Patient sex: F
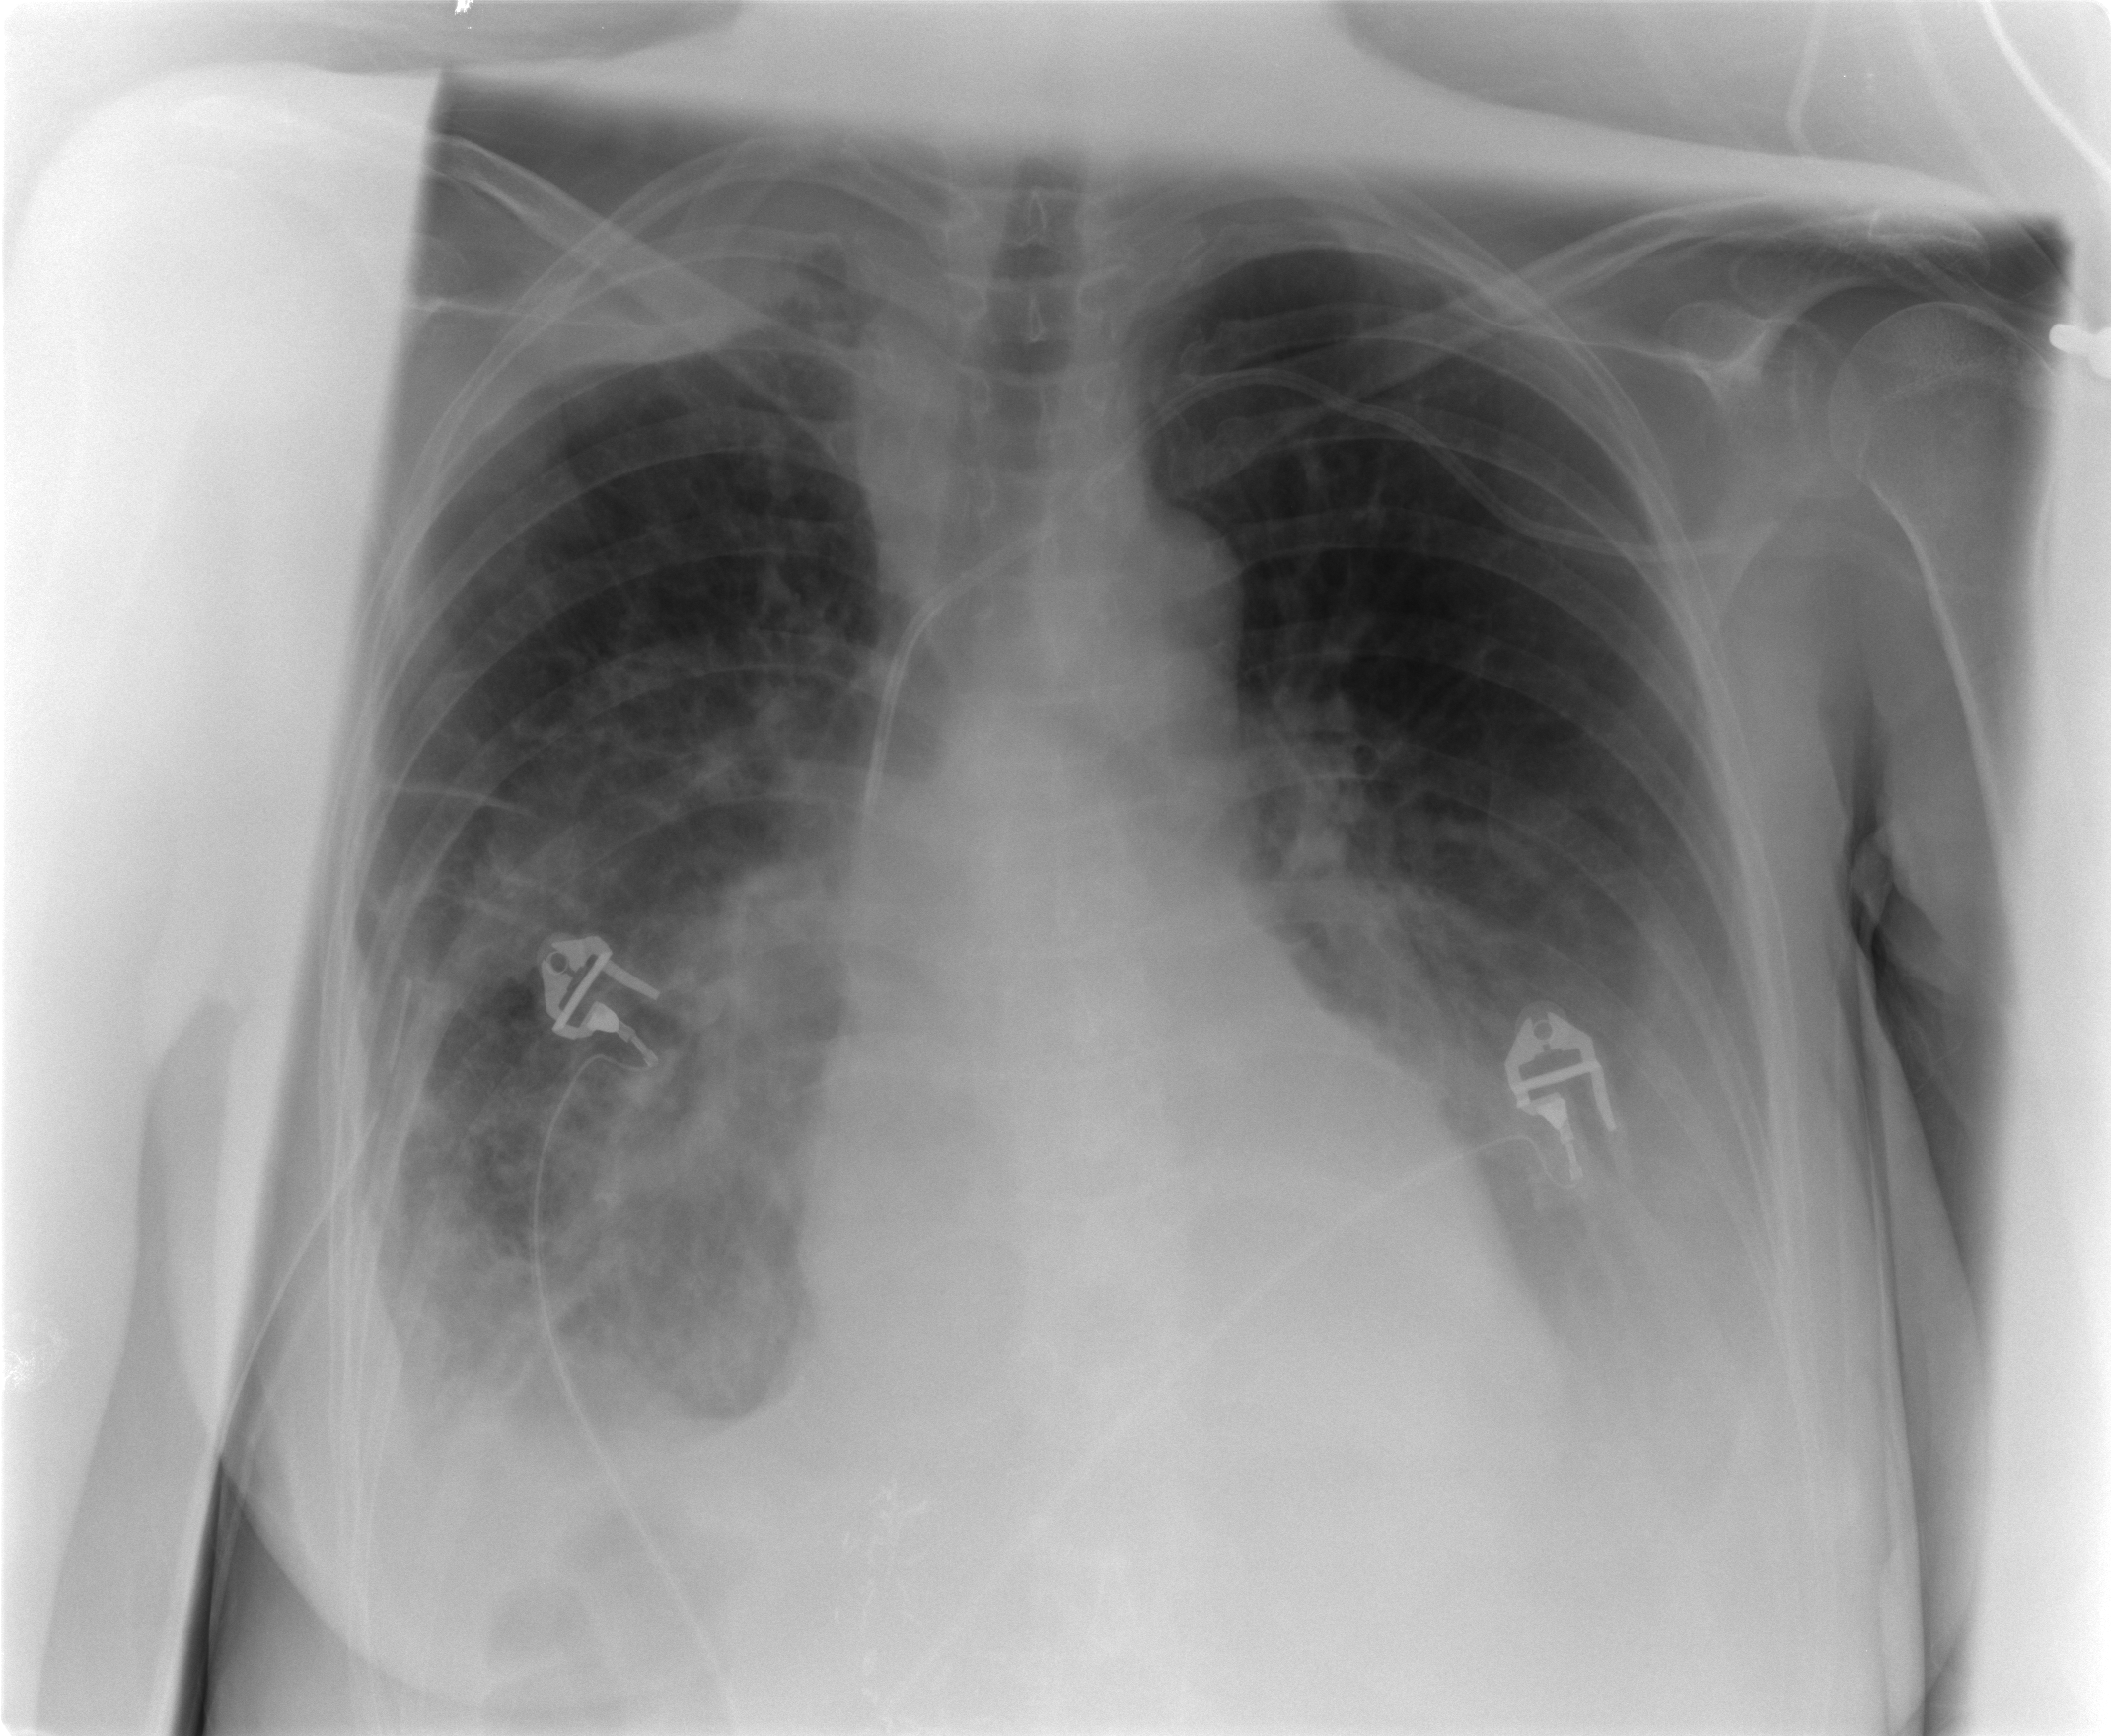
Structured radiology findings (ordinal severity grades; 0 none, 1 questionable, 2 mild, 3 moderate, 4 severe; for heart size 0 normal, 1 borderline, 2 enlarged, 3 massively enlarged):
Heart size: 0
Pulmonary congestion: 2
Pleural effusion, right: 3
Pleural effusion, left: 3
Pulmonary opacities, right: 3
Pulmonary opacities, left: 2
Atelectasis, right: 2
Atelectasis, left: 2